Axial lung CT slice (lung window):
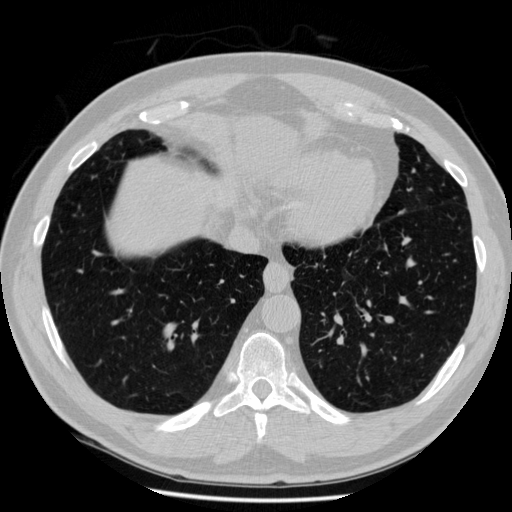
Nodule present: no